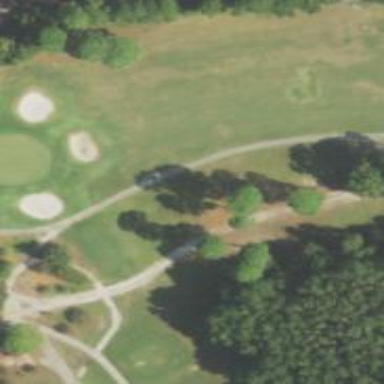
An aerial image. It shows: Path for both road and golf.